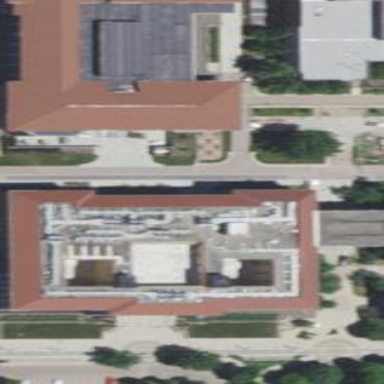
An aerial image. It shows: University building.